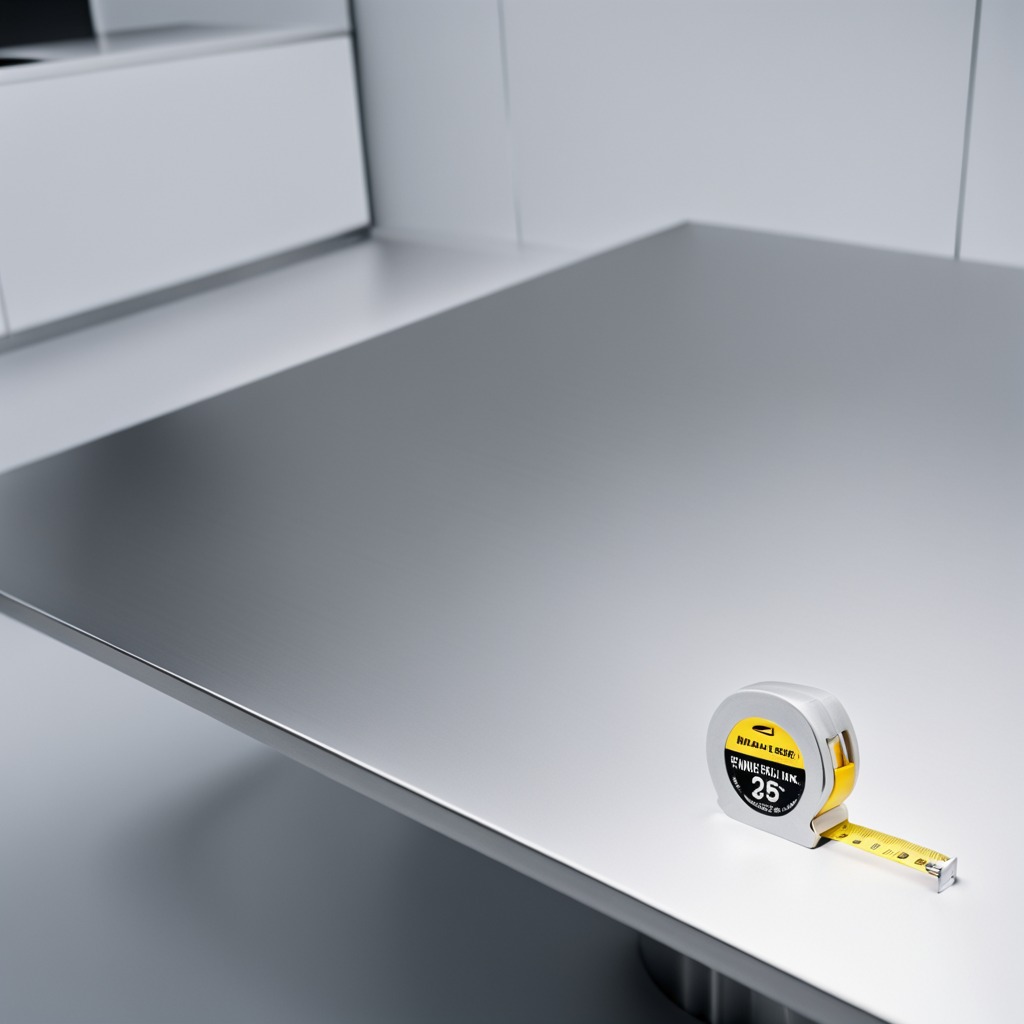
A measuring tape is lying on the stainless steel table.